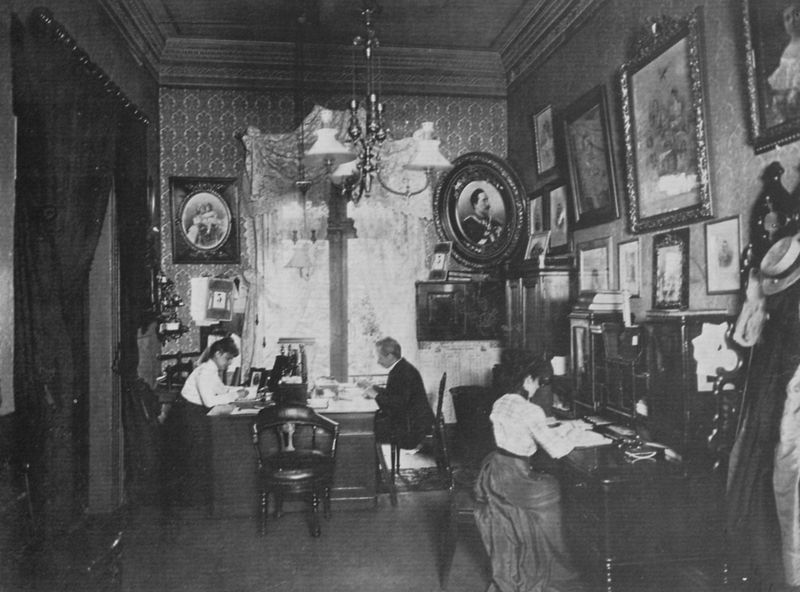
Titel: Das Arbeitszimmer im Atelier E. Bieber
Künstler: Emilie Bieber
Schlagwörter: dunkel, gemälde, mann, schatten, weiß, frauen, menschen, sitzen, fenster, frau, frisur, grau, hell, hut, kleid, lampe, licht, raum, schwarz, stuhl, stühle, tisch, tür, zimmer, leute, rock, teppich, anzug, bart, bluse, kleidung, rahmen, bild, bildnis, herr, innenraum, möbel, porträt, vorhang, boden, gold, haare, interieur, sessel, decke, arbeit, oval, arbeitszimmer, bilder, bilderrahmen, kommode, schrank, schreibtisch, wohnzimmer, düster, lampenschirm, sitze, man, querformat, chair, chandelier, curtain, curtains, hat, kaiser, king, lamp, men, people, white, window, women, black, chairs, dress, dresses, gray, grey, interior, ladies, old, painting, parlour, portrait, room, salon, sitting, skirt, table, tapete, three, vorhänge, wall, weib, weiber, woman, strohhut, lesen, ornamente, picture, pictures, tapestry, two, wardrobe, kronleuchter, leuchter, lüster, deckenlampe, durchgang, floor, wallpaper, foto, fotografie, wände, fussboden, lehnstuhl, medaillon, tageslicht, schwarzweiß, uniform, kasten, gesims, wood, schreiben, building, german, roof, drapes, suit, garderobe, kontor, sammlung, light, lesend, büro, schreibstube, black and white, decoration, frame, fotographie, coat, realism, coats, hats, monochrome, french, schwar, books, desk, paintings, pen, writing, photo, letters, papers, vertäfelung, frames, portraits, letter, reading, victorian, emperor, lamps, lights, royal, wilhelm, clothes, family, historical, walls, geschmückt, ceiling, buchhaltung, art, nineteenth century, luster, study, schreibend, sekretärin, book, dresser, work, working, bildung, fotografien, hanging, gardinenstange, atelier, business, photograph, photography, russia, vorzimmer, photographs, collection, family portrait, buchhalter, image, behängt, gruppe, maenner, büroangestellter, schreibarbeit, sekretaer\, sekretärinnen, stube], telefonistin, tische, schreibtische, skirts, persons, indoor, furniture, cafe, boater, inside, wife, focus, 19. jahrhundert, lighting, pater, 18th century, living room, office, indoors, 1900, ha, workshop, writers, new orleans, 1930, reaing, type, workspace, desks, write, secretary, curtian, portaits, leight, trouses, kleidung#, schreibkraft, drawing room, womans, hairstyles, womem, chainr, twomen, type writer, journalist, 1910, stenographer, office space, deskroom, ambient, werkstatt, sekretär, st. petersburger hängung, epoque, workplace, schreibbüro